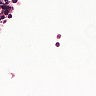
Metastatic tissue present: no